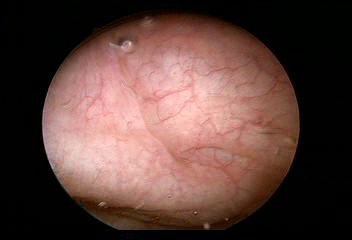
Modality: WLC
Class: Normal mucosa
Bladder cancer association: No